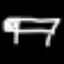
Label: bed